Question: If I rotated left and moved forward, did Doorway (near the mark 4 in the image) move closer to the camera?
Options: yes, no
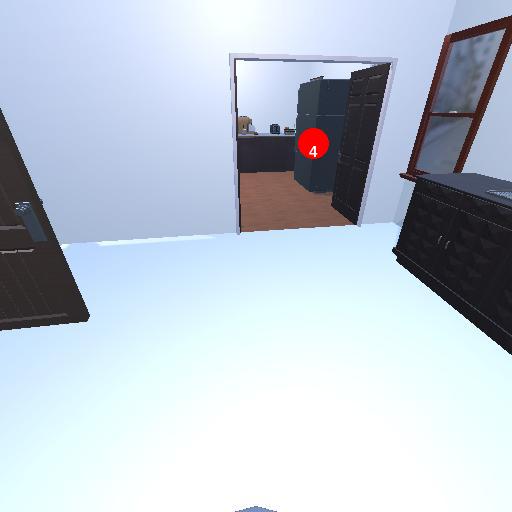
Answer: yes